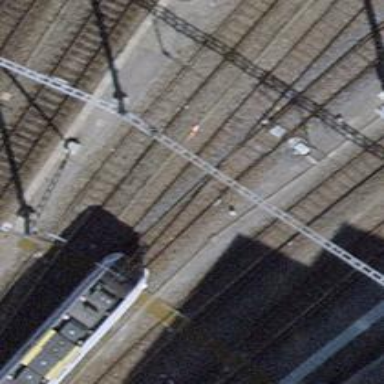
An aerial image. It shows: Railway yard with one track. The railway is electrified with contact line.